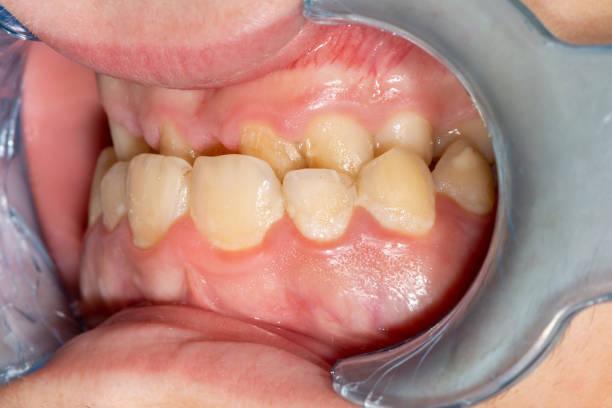
Condition: Calculus